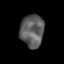
Tissue: skin
Cell type: Epithelial cells
Senescence score: 0.2385
Nuclear area (px): 752
Mean DAPI intensity: 94.027